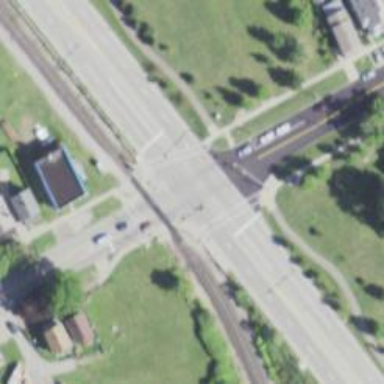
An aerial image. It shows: Crossing for the railway.